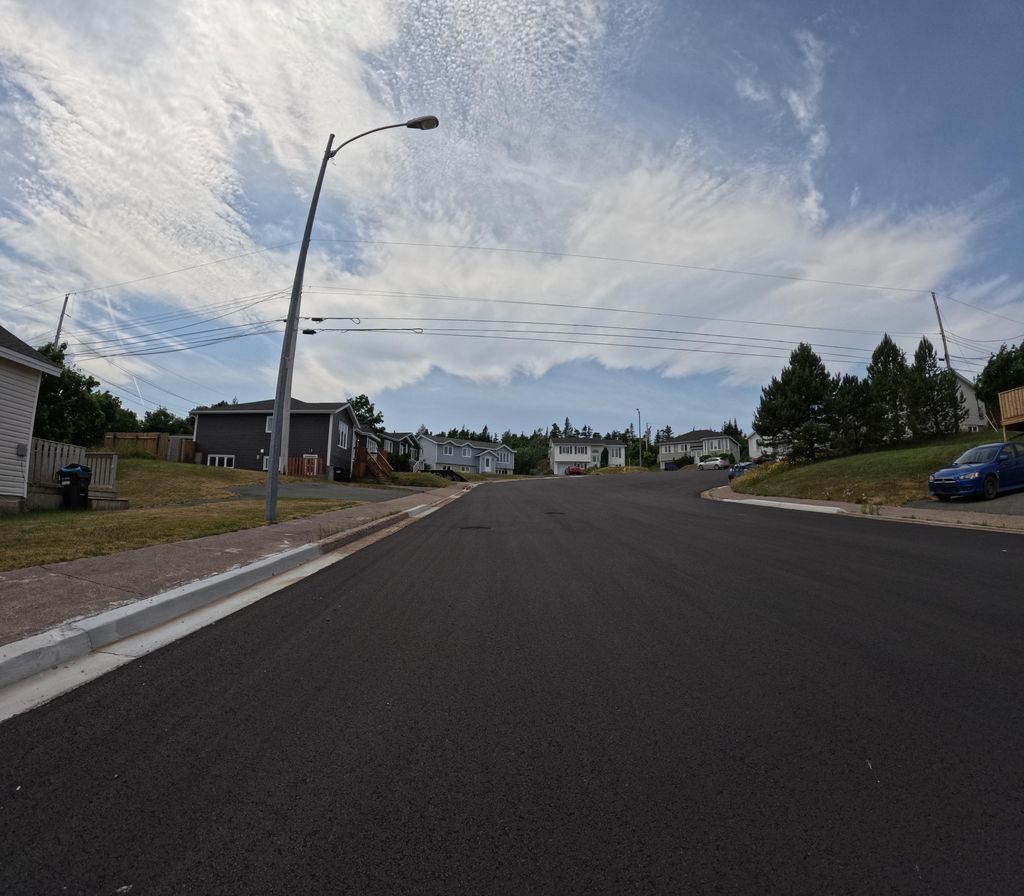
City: st_johns